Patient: sex M, age 76
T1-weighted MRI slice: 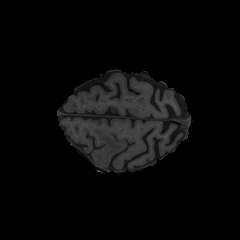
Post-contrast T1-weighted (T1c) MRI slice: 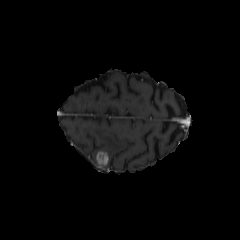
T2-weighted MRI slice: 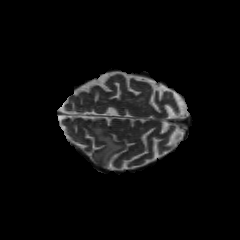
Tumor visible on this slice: yes
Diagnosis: Glioblastoma, IDH-wildtype
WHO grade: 4